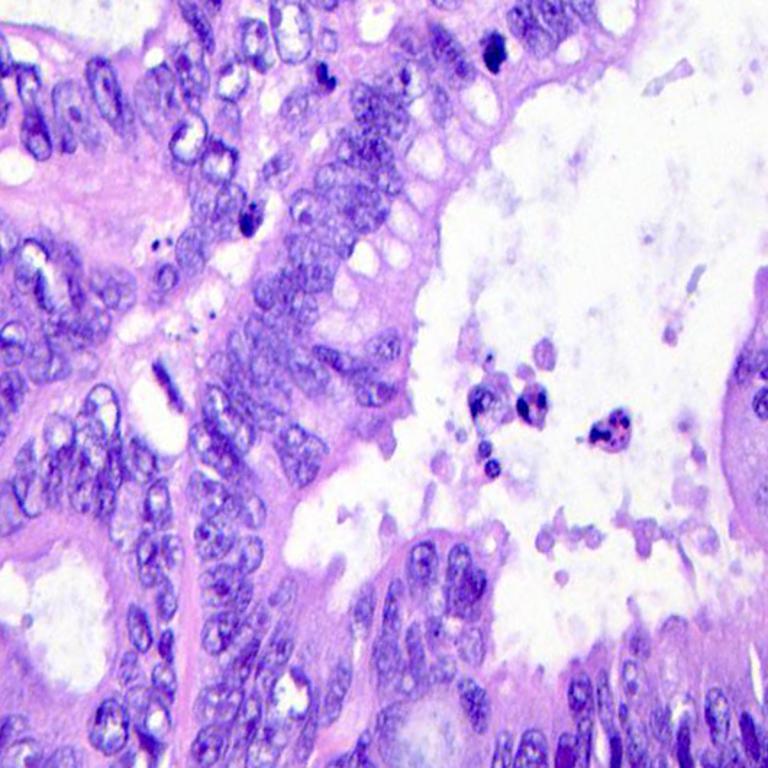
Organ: colon
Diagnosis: adenocarcinomas